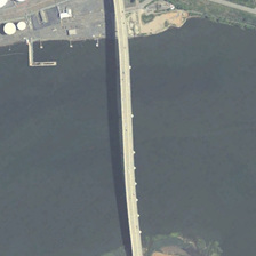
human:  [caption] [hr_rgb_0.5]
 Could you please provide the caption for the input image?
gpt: There are two white oil tanks and two gray buildings on one side of the bridge.

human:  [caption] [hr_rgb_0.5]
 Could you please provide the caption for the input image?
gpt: There is a long white bridge on the dark blue sea.

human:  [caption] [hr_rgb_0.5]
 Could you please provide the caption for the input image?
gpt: There is a long white bridge on the dark blue sea.

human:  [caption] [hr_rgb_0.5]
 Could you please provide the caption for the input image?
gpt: There is a long white bridge on the dark blue sea.

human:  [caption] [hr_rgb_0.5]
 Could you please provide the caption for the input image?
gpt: There are two white water tanks and two gray buildings on one side of the bridge.